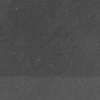
Label: not_dusty